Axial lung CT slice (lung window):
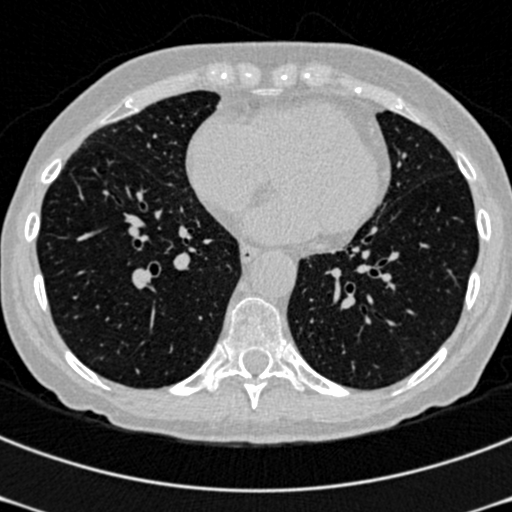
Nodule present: no